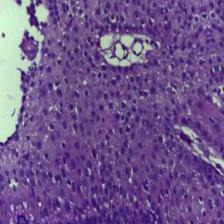
Diagnosis: OSCC